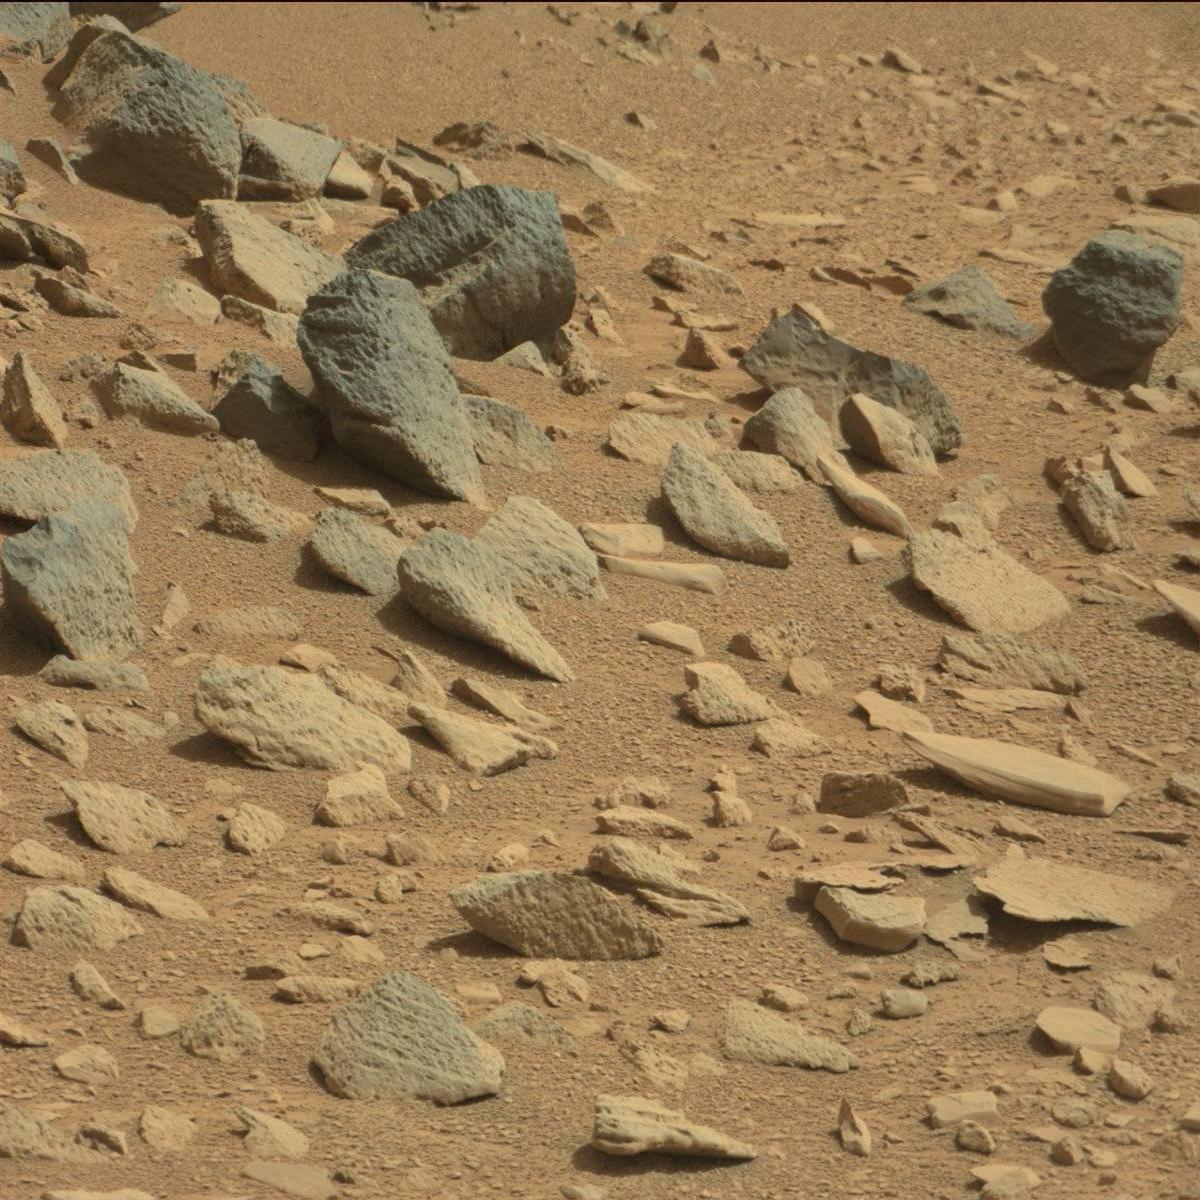
Terrain classes present: Bedrock, Rock, Sand / Soil